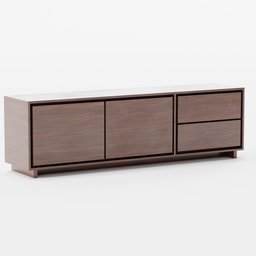
Label: furniture